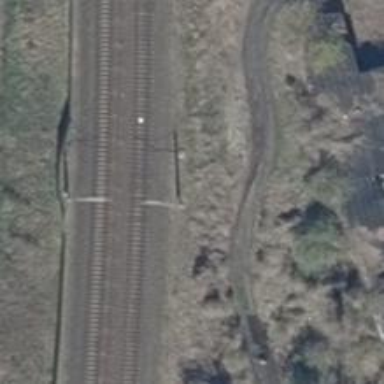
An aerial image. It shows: Railway with electrified contact lines.